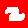
Digit: 2